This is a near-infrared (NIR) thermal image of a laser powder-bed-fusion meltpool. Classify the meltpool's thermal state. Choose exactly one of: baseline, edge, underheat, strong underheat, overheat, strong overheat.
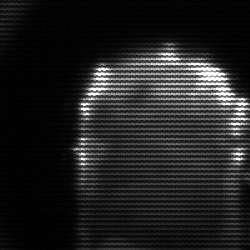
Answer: baseline